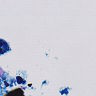
Metastatic tissue present: no